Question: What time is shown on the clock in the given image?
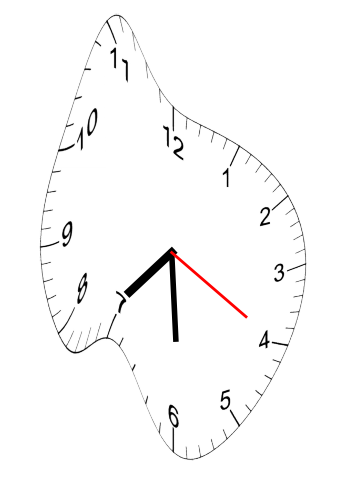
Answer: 07:29:20